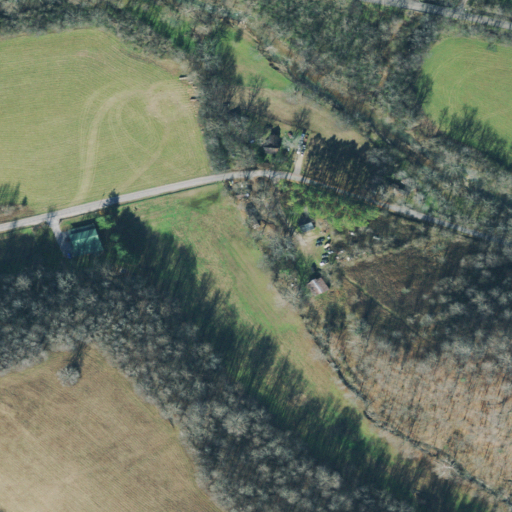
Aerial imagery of valley in Tennessee named Dorton Hollow containing pasture, deciduous forest, mixed forest, open development, low intensity development, medium intensity development, and shrub